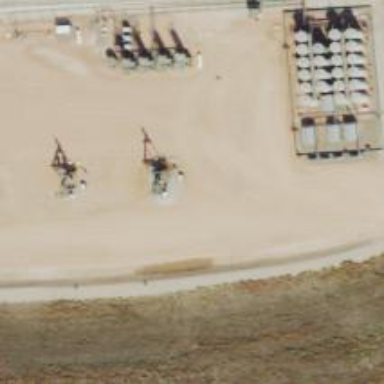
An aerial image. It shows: Petroleum well.